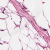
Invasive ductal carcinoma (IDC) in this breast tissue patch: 0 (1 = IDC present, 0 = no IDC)